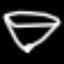
Label: diamond